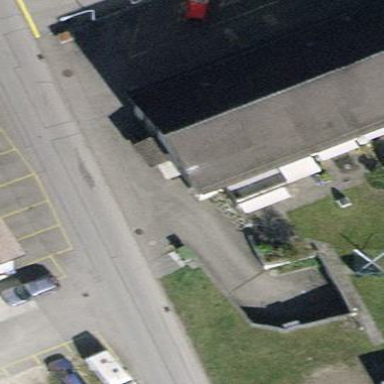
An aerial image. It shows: Building.